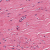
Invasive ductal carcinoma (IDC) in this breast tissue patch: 0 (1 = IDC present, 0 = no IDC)